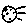
Label: moon